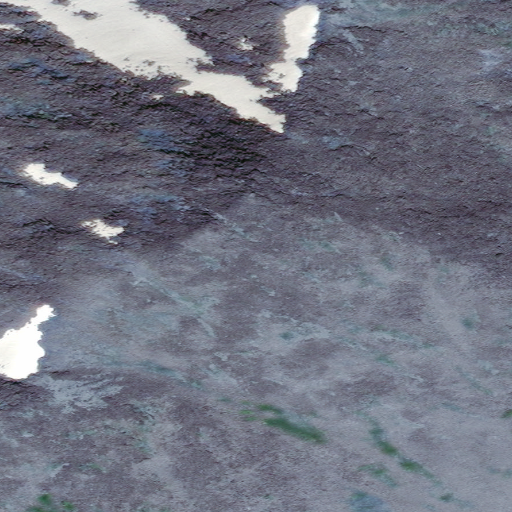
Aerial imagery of mountains in Alaska named Shotgun Hills containing only unknown